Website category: sports
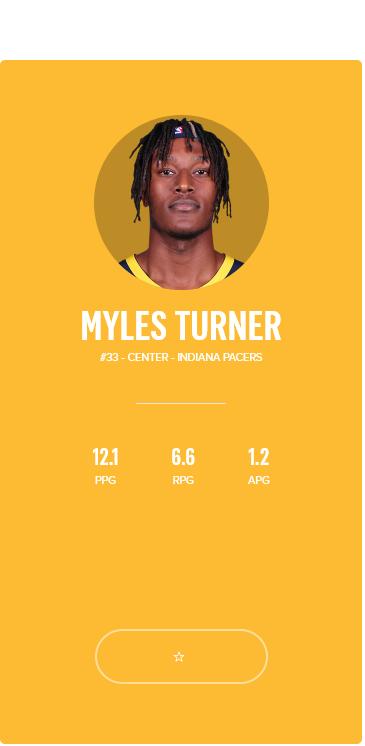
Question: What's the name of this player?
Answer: MYLES TURNER

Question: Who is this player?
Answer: MYLES TURNER

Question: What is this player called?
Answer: MYLES TURNER

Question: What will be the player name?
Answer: MYLES TURNER

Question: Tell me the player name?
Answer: MYLES TURNER

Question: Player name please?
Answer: MYLES TURNER

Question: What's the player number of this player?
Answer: #33

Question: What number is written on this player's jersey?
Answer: #33

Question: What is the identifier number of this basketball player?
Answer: #33

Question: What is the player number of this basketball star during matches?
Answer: #33

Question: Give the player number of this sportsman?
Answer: #33

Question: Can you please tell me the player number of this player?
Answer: #33

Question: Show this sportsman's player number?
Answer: #33

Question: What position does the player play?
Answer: CENTER

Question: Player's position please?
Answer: CENTER

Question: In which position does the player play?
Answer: CENTER

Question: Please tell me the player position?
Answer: CENTER

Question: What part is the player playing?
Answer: CENTER

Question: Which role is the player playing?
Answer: CENTER

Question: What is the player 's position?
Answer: CENTER

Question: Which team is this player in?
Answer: INDIANA PACERS

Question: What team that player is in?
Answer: INDIANA PACERS

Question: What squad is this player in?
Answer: INDIANA PACERS

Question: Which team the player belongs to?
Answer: INDIANA PACERS

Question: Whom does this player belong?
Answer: INDIANA PACERS

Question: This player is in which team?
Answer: INDIANA PACERS

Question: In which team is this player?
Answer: INDIANA PACERS

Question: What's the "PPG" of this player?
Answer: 12.1

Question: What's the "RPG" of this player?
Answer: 6.6

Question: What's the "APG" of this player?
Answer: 1.2

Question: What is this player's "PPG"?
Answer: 12.1

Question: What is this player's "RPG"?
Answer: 6.6

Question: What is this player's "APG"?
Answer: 1.2

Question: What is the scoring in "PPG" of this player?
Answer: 12.1

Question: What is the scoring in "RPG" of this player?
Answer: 6.6

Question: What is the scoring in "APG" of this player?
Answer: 1.2

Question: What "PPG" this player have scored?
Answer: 12.1

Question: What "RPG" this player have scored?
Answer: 6.6

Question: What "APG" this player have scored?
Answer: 1.2

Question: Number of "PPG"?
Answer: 12.1

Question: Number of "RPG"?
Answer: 6.6

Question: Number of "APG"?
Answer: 1.2

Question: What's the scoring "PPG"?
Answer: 12.1

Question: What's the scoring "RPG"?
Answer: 6.6

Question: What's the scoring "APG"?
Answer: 1.2